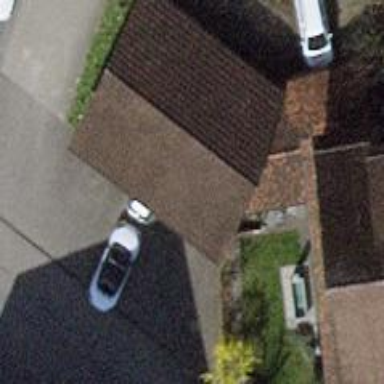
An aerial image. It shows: Shed.